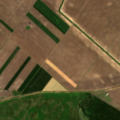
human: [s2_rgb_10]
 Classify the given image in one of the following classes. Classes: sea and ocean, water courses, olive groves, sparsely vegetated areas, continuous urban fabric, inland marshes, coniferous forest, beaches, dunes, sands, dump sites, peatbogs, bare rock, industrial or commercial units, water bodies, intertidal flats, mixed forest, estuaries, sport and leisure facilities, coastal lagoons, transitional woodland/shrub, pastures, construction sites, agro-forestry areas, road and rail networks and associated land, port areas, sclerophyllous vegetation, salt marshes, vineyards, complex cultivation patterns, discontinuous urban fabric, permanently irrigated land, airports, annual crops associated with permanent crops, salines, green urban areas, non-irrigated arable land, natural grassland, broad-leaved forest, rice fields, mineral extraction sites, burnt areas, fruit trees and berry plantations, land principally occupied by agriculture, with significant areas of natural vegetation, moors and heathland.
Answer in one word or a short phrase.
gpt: non-irrigated arable land, pastures